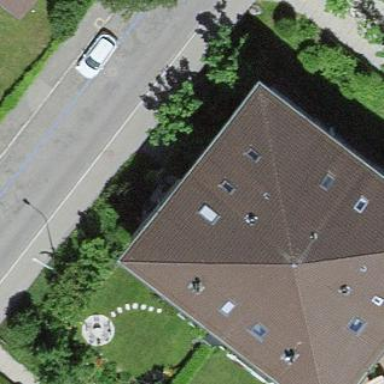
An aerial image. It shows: Residential building with pyramidal roof shape.